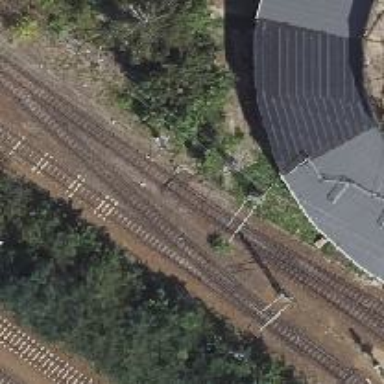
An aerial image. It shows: Railway switch.